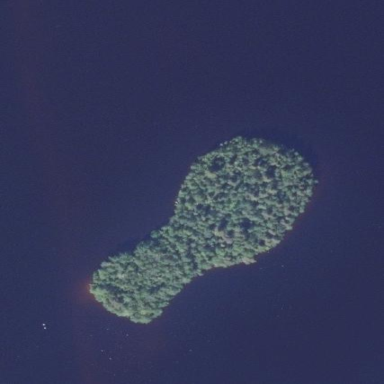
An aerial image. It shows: Islet.